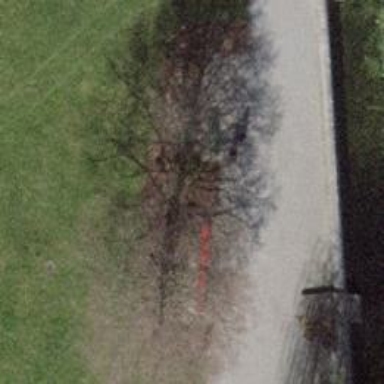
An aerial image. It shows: Bench for seating.